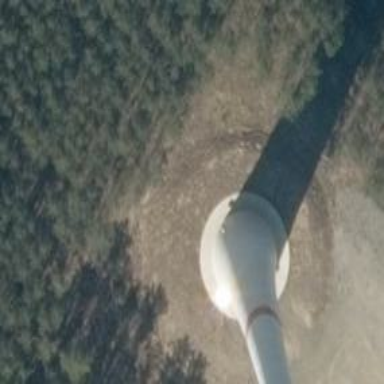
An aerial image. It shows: Wind power generator.